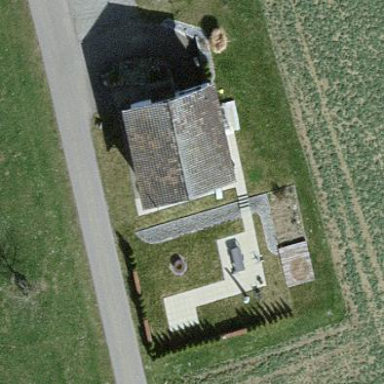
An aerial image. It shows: Detached building.